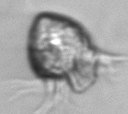
Label: Strombidium_capitatum